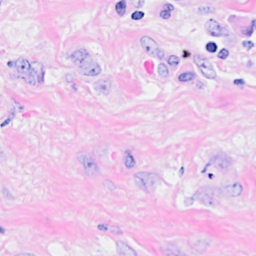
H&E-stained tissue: Breast